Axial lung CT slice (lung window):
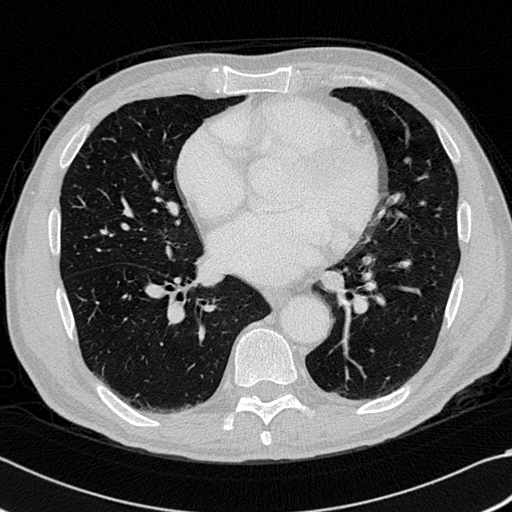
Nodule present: no